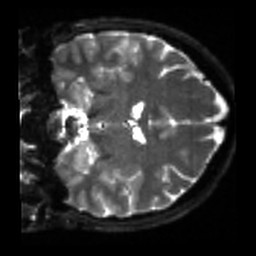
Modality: sbref
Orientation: coronal
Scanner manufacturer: siemens
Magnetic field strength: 3 T
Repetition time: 4 s
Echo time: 0.0594 s